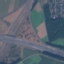
Land use / land cover class: Highway